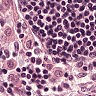
Metastatic tissue present: no